Question: I am new to Core Data
I have 2 Entities 'Routine' and 'Exercise' that are related as Routine.exercise and Exercise.routine.
User Routine has a name and so does user Exercise.
I tried
and also tried jsut 'Routine.exercise = Exercise' but this gives me a warning saying 'Comparision of distinct pointer type (NSSET and Exercise)' and I also tried doing 'Routine.exercise.name = @"theName"' but i was pushing it as i cant get the name of Exercise like that...
'''
if (Routine.exercise == Exercise.routine) {
NSLOG(@"YES");
} else {
NSLOG(@"NO");
}
'''
Basically I just want to know if Exercise has stablished a relationship or not with Routine. Could anyone help me with this query please?
is a Many to Many relationship

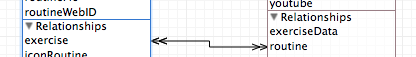
Answer: Try something like this:
Get the objects you want to test
'''
Routine *testRoutine = ...;
Exercise *testExercise = ...;
'''
Check if the exercise is contained in the set of objects in the relationship
'''
if ([testRoutine.exercise containsObject:testExercise]) {
...
}
'''